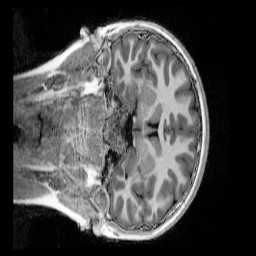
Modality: UNIT1_denoised
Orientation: coronal
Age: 13
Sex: female
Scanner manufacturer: siemens
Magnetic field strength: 3 T
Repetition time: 4 s
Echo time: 0.00303 s